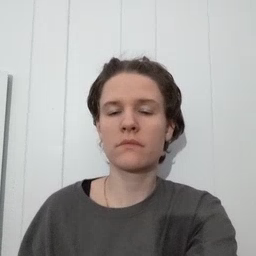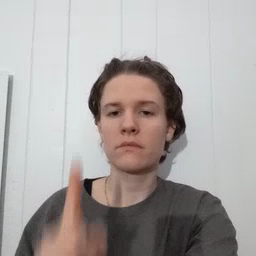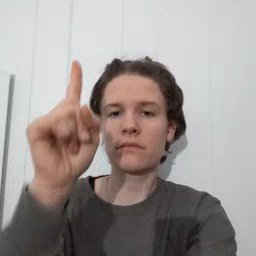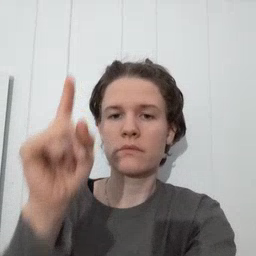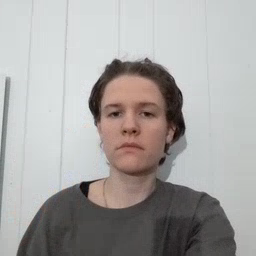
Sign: up